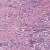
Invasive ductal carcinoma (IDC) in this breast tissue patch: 1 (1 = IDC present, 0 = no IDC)